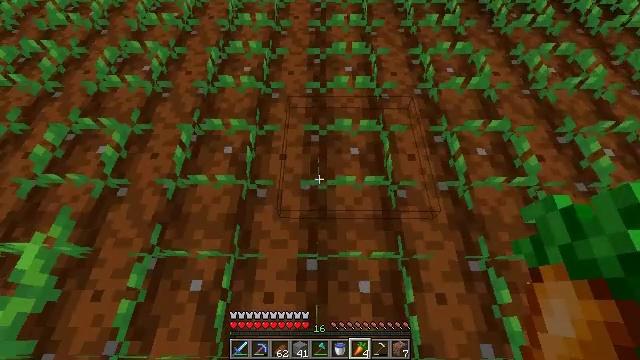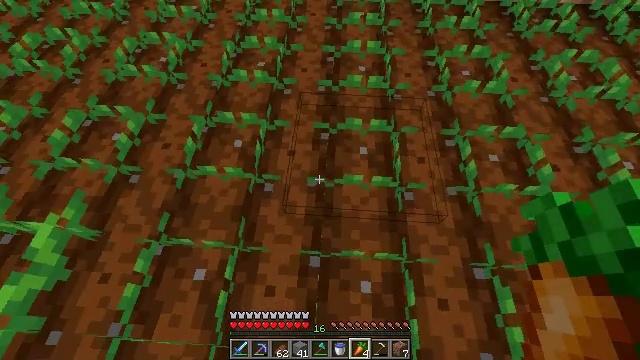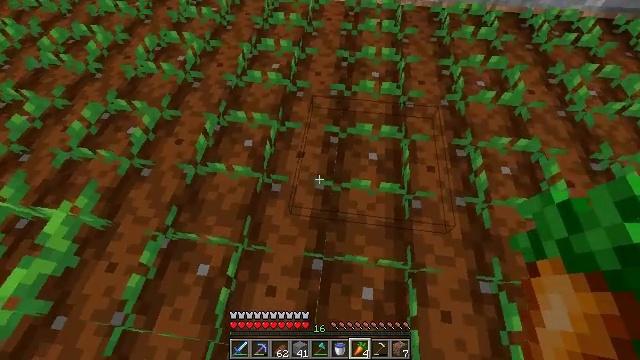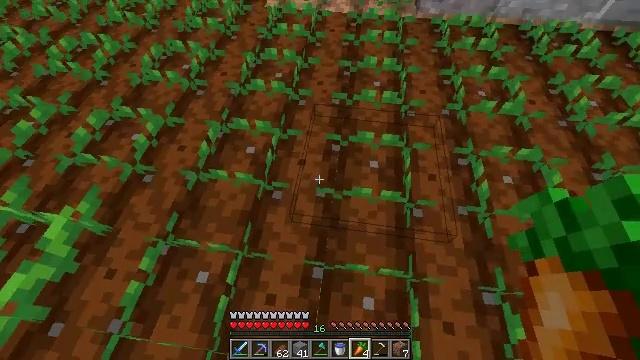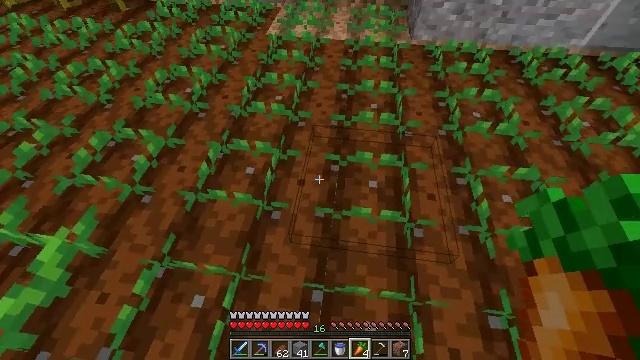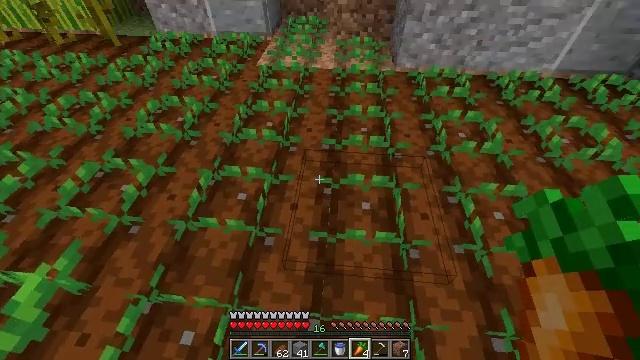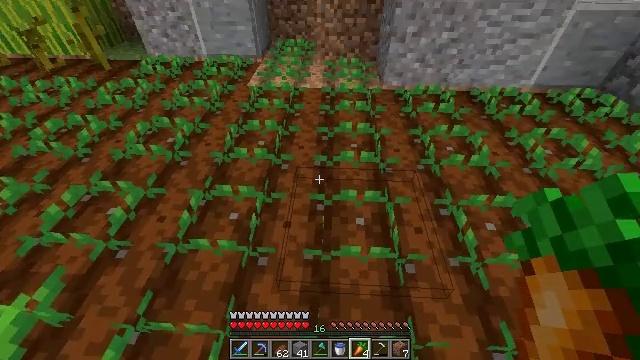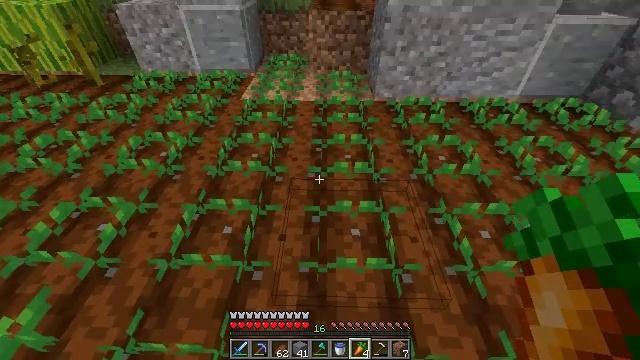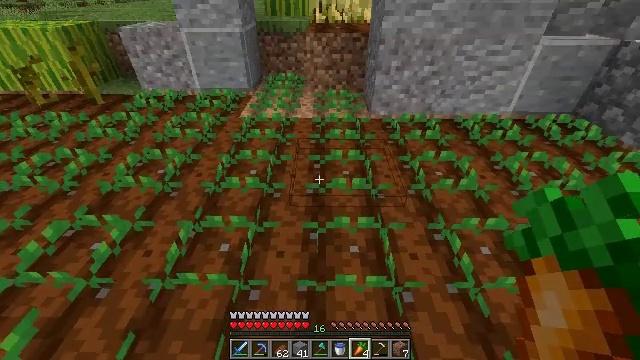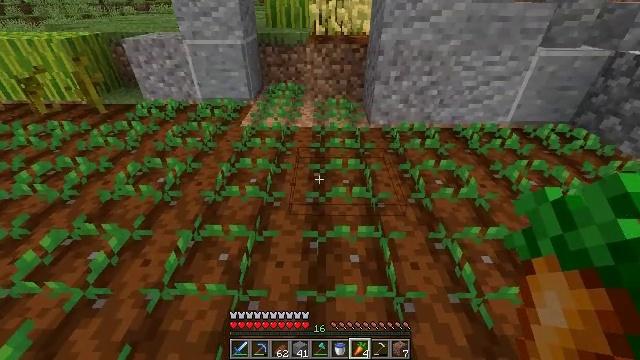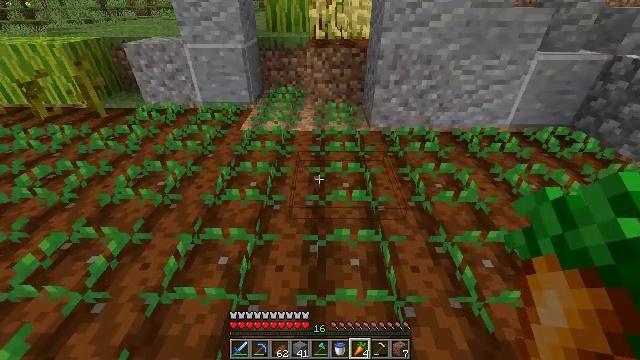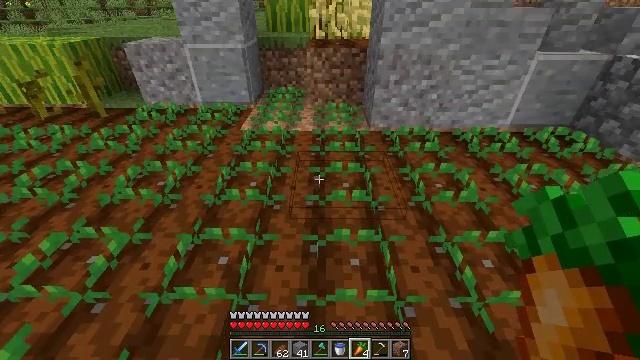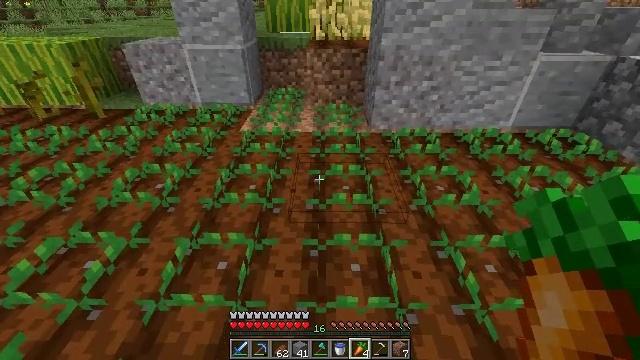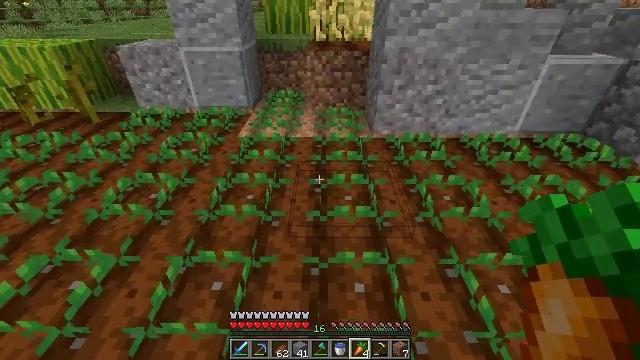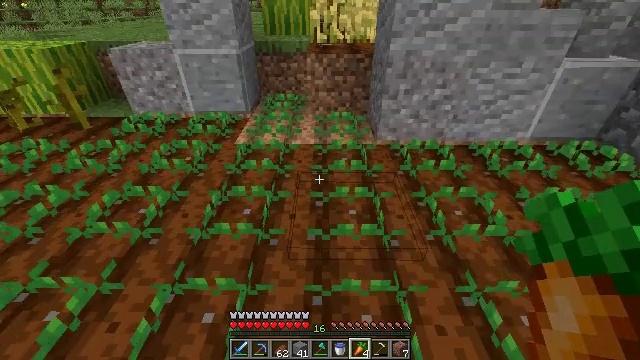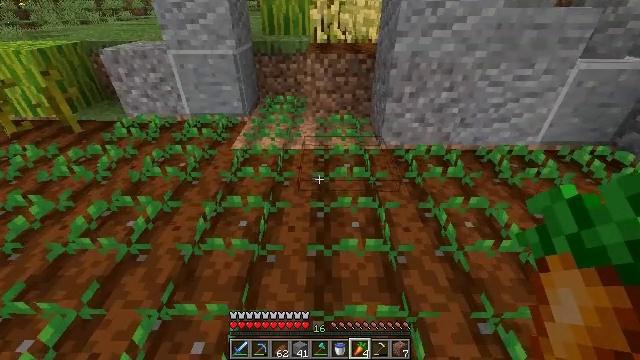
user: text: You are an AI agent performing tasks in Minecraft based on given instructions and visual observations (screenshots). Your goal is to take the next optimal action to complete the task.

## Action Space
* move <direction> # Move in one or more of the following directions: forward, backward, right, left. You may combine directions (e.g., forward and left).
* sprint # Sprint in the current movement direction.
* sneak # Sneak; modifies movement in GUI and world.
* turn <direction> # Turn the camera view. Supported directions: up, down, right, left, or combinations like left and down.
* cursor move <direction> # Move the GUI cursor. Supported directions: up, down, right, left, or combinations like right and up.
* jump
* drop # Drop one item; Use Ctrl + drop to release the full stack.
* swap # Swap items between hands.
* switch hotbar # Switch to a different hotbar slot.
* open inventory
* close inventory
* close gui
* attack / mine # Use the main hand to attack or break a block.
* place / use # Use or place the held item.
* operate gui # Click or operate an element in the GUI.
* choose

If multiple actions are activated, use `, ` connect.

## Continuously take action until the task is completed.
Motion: motion action
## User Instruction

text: Drop a poisonous potato.
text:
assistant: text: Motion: turn left
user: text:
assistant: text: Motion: turn left
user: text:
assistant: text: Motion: turn up
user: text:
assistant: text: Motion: turn up
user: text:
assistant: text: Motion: turn right and up
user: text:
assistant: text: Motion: turn right and up
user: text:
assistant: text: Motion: turn right and up
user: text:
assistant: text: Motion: turn up
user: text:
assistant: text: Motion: turn up
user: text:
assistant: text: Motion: no_op
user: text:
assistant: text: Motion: no_op
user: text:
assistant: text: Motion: move forward
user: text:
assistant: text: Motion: move forward
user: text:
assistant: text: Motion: move forward
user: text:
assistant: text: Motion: move forward
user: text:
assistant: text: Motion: move forward
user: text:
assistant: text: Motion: move forward
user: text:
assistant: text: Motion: move forward
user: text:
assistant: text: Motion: move forward
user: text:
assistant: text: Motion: move forward
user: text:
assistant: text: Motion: move forward, turn left
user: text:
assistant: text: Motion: move forward, turn left
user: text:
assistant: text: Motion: move forward, turn left
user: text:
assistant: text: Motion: move forward, turn left
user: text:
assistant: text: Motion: move forward, turn left
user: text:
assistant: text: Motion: move forward, turn left
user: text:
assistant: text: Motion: move forward, turn up
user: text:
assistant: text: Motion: turn right and up
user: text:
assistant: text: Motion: turn right
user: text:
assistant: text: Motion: no_op